Field crop: maize
Growth stage: 2
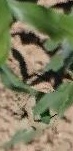
Species: maize